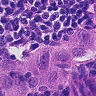
Metastatic tissue present: yes